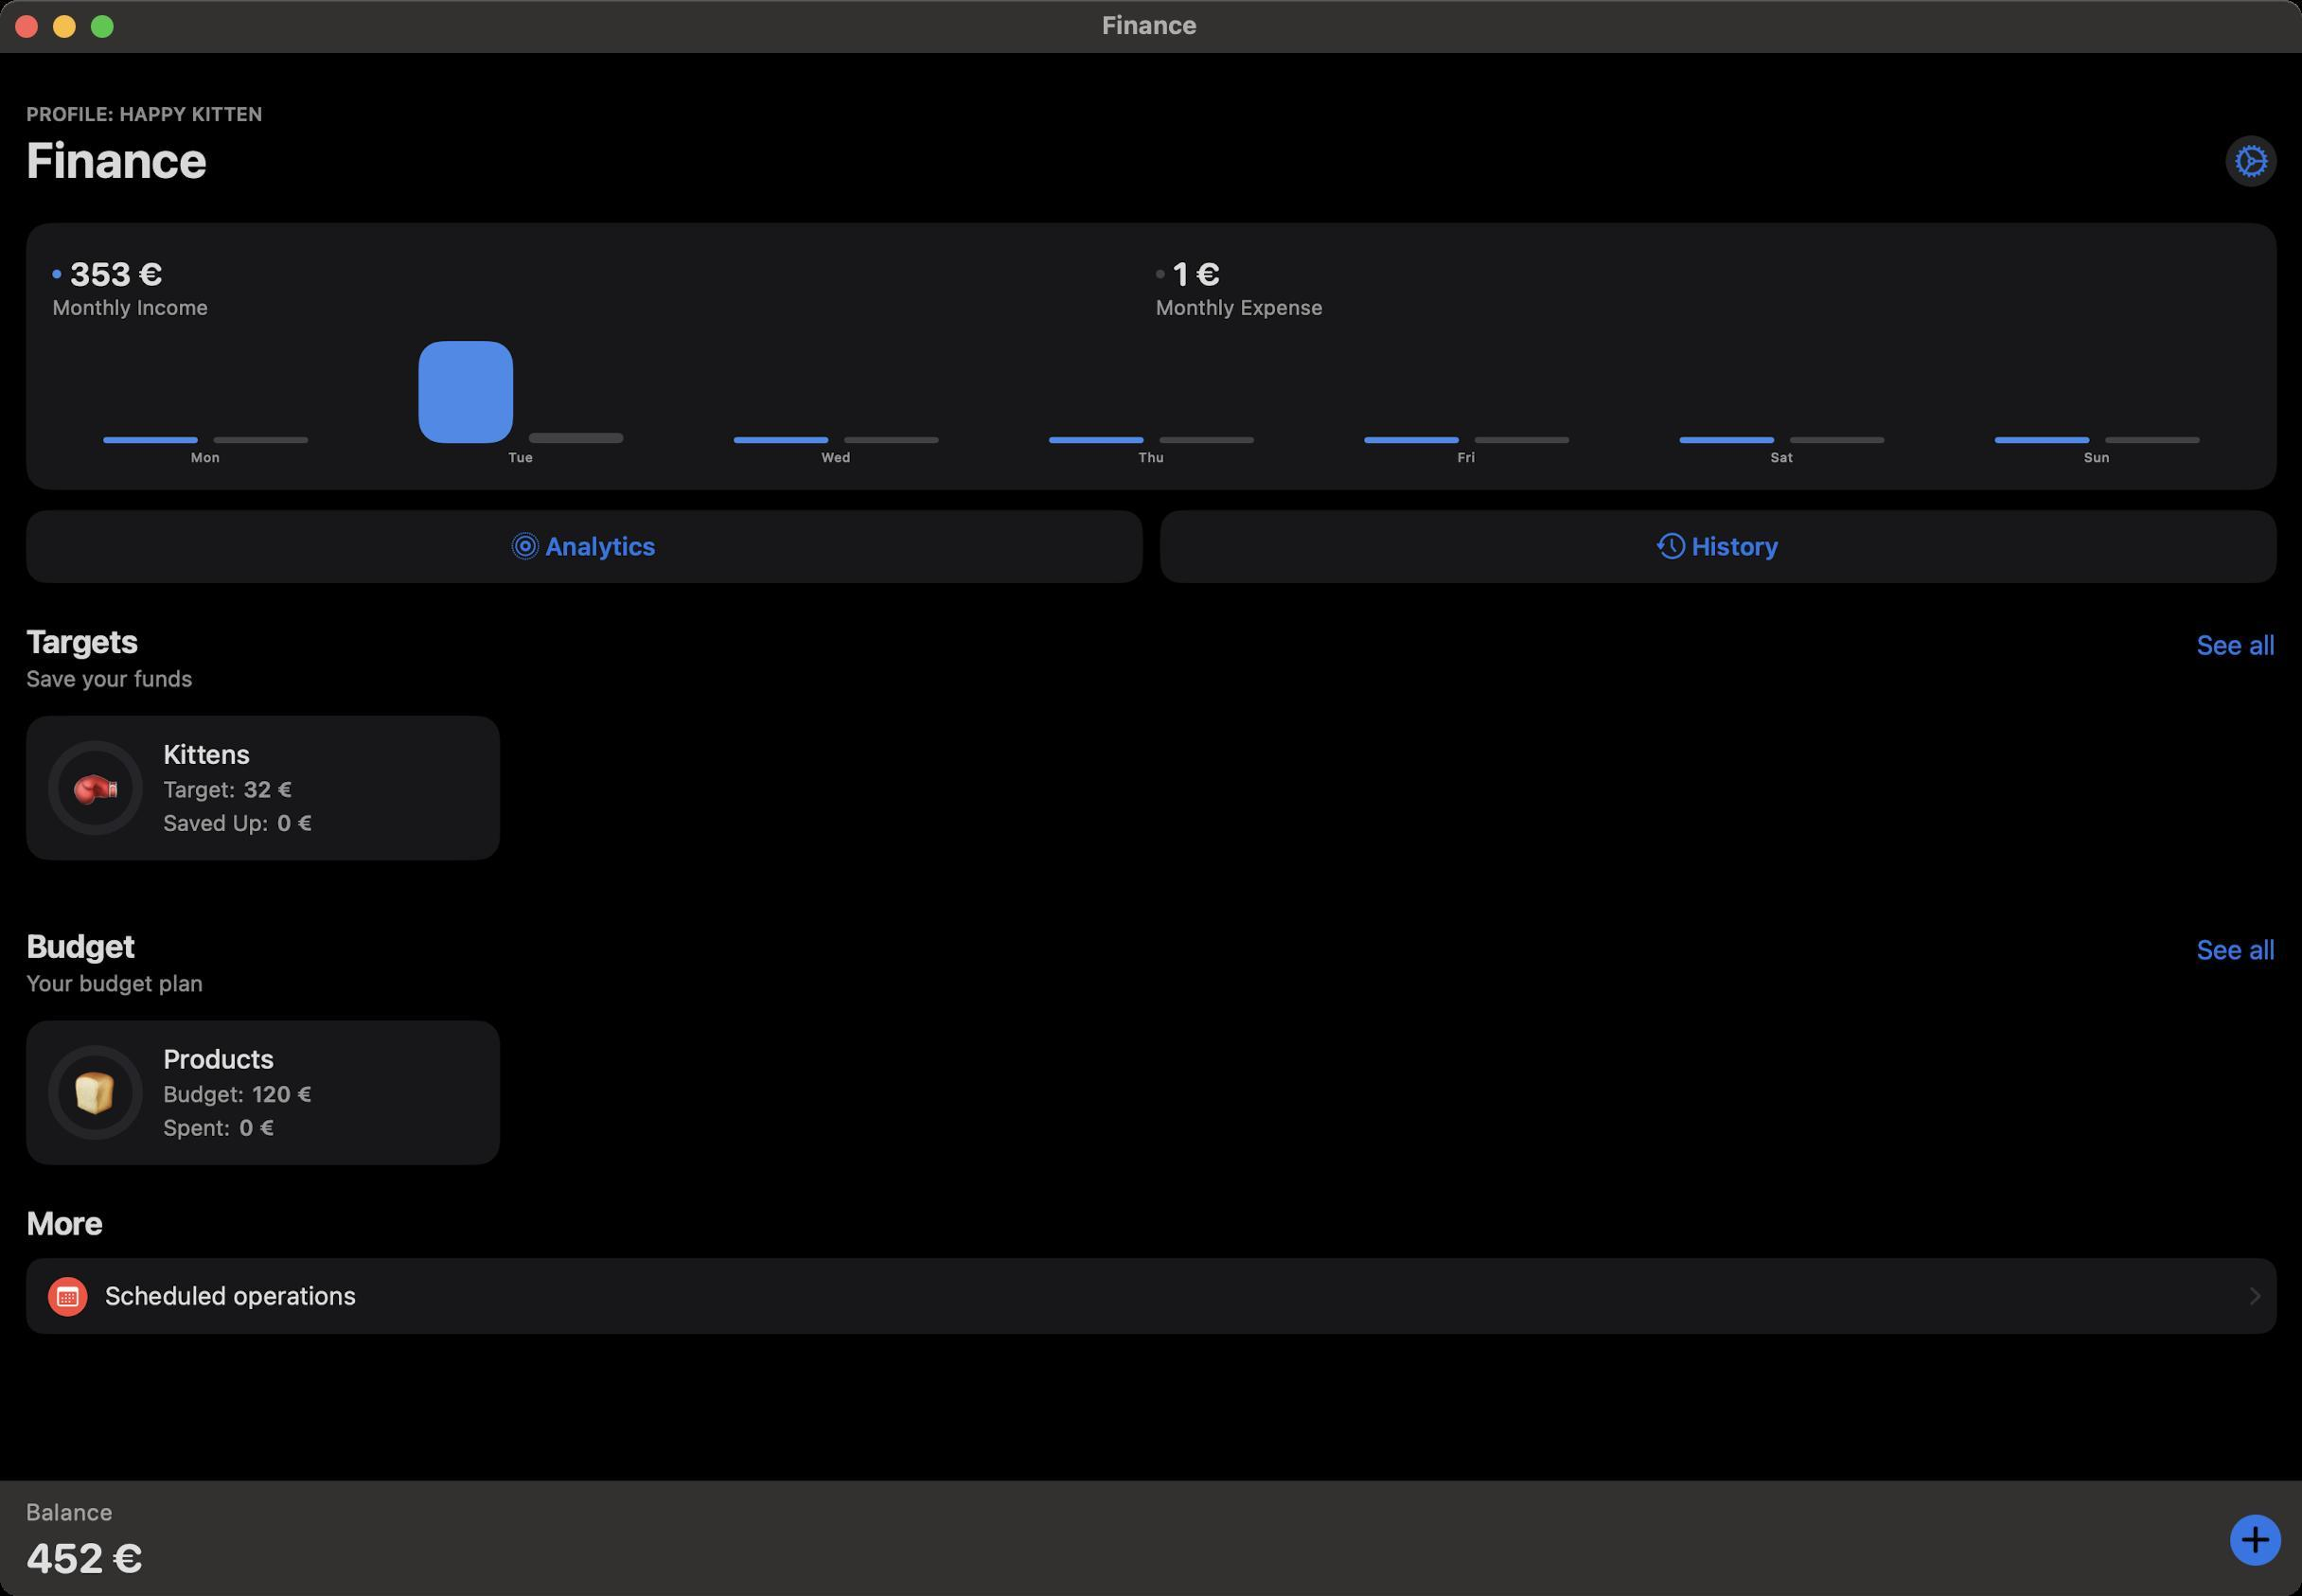
Accessibility tree:
{"name": "Finance", "role": "AXWindow", "description": null, "role_description": "standard window", "value": null, "position": "294.00;94.00", "size": "1216;843", "children": [{"name": null, "role": "AXGroup", "description": null, "role_description": "group", "value": null, "position": "0.00;0.00", "size": "1216;843", "children": [{"name": null, "role": "AXGroup", "description": null, "role_description": "group", "value": null, "position": "0.00;0.00", "size": "1217;843", "children": [{"name": null, "role": "AXGroup", "description": null, "role_description": "Nav bar", "value": null, "position": "0.00;27.72", "size": "1217;79", "children": [{"name": null, "role": "AXStaticText", "description": "PROFILE: HAPPY KITTEN", "role_description": "text", "value": null, "position": "13.86;53.90", "size": "125;12", "children": []}, {"name": null, "role": "AXHeading", "description": "Finance", "role_description": "heading", "value": null, "position": "13.86;68.53", "size": "96;31", "children": []}, {"name": null, "role": "AXButton", "description": "settingsButton", "role_description": "button", "value": null, "position": "1175.79;71.61", "size": "27;27", "children": []}]}, {"name": null, "role": "AXGroup", "description": null, "role_description": "group", "value": null, "position": "0.00;0.00", "size": "1217;843", "children": [{"name": null, "role": "AXGroup", "description": null, "role_description": "group", "value": null, "position": "0.00;0.00", "size": "1217;843", "children": [{"name": null, "role": "AXGroup", "description": null, "role_description": "group", "value": null, "position": "13.86;117.81", "size": "1189;190", "children": [{"name": null, "role": "AXGroup", "description": null, "role_description": "group", "value": null, "position": "27.72;134.75", "size": "1161;34", "children": [{"name": null, "role": "AXStaticText", "description": "353 €", "role_description": "text", "value": null, "position": "36.96;134.75", "size": "569;20", "children": []}, {"name": null, "role": "AXStaticText", "description": "1 €", "role_description": "text", "value": null, "position": "619.85;134.75", "size": "569;20", "children": []}, {"name": null, "role": "AXStaticText", "description": "Monthly Income", "role_description": "text", "value": null, "position": "27.72;155.54", "size": "579;13", "children": []}, {"name": null, "role": "AXStaticText", "description": "Monthly Expense", "role_description": "text", "value": null, "position": "610.61;155.54", "size": "579;13", "children": []}]}, {"name": null, "role": "AXGroup", "description": null, "role_description": "group", "value": null, "position": "25.41;180.18", "size": "1166;65", "children": [{"name": null, "role": "AXHeading", "description": "Bar Chart. 2 datasets. DataSet, DataSet", "role_description": "heading", "value": null, "position": "25.41;180.18", "size": "1166;65", "children": []}, {"name": null, "role": "AXGenericElement", "description": "DataSet,  Mon: 14", "role_description": "", "value": null, "position": "54.55;230.85", "size": "50;3", "children": []}, {"name": null, "role": "AXGenericElement", "description": "DataSet,  : 14", "role_description": "", "value": null, "position": "112.84;230.85", "size": "50;3", "children": []}, {"name": null, "role": "AXGenericElement", "description": "DataSet,  Tue: 233", "role_description": "", "value": null, "position": "221.09;180.18", "size": "50;54", "children": []}, {"name": null, "role": "AXGenericElement", "description": "DataSet,  : 23", "role_description": "", "value": null, "position": "279.38;228.69", "size": "50;5", "children": []}, {"name": null, "role": "AXGenericElement", "description": "DataSet,  Wed: 14", "role_description": "", "value": null, "position": "387.63;230.85", "size": "50;3", "children": []}, {"name": null, "role": "AXGenericElement", "description": "DataSet,  : 14", "role_description": "", "value": null, "position": "445.92;230.85", "size": "50;3", "children": []}, {"name": null, "role": "AXGenericElement", "description": "DataSet,  Thu: 14", "role_description": "", "value": null, "position": "554.17;230.85", "size": "50;3", "children": []}, {"name": null, "role": "AXGenericElement", "description": "DataSet,  : 14", "role_description": "", "value": null, "position": "612.46;230.85", "size": "50;3", "children": []}, {"name": null, "role": "AXGenericElement", "description": "DataSet,  Fri: 14", "role_description": "", "value": null, "position": "720.71;230.85", "size": "50;3", "children": []}, {"name": null, "role": "AXGenericElement", "description": "DataSet,  : 14", "role_description": "", "value": null, "position": "779.00;230.85", "size": "50;3", "children": []}, {"name": null, "role": "AXGenericElement", "description": "DataSet,  Sat: 14", "role_description": "", "value": null, "position": "887.25;230.85", "size": "50;3", "children": []}, {"name": null, "role": "AXGenericElement", "description": "DataSet,  : 14", "role_description": "", "value": null, "position": "945.54;230.85", "size": "50;3", "children": []}, {"name": null, "role": "AXGenericElement", "description": "DataSet,  Sun: 14", "role_description": "", "value": null, "position": "1053.79;230.85", "size": "50;3", "children": []}, {"name": null, "role": "AXGenericElement", "description": "DataSet,  : 14", "role_description": "", "value": null, "position": "1112.08;230.85", "size": "50;3", "children": []}]}, {"name": null, "role": "AXGroup", "description": null, "role_description": "group", "value": null, "position": "13.86;269.50", "size": "1189;38", "children": [{"name": null, "role": "AXButton", "description": "Analytics", "role_description": "button", "value": null, "position": "13.86;269.50", "size": "590;38", "children": []}, {"name": null, "role": "AXButton", "description": "History", "role_description": "button", "value": null, "position": "612.92;269.50", "size": "590;38", "children": []}]}]}, {"name": null, "role": "AXGroup", "description": null, "role_description": "group", "value": null, "position": "0.00;328.79", "size": "1217;376", "children": [{"name": null, "role": "AXGroup", "description": null, "role_description": "group", "value": null, "position": "0.00;328.79", "size": "1217;286", "children": [{"name": null, "role": "AXGroup", "description": null, "role_description": "group", "value": null, "position": "13.86;328.79", "size": "1189;37", "children": [{"name": null, "role": "AXGroup", "description": null, "role_description": "group", "value": null, "position": "13.86;328.79", "size": "1189;20", "children": [{"name": null, "role": "AXStaticText", "description": "Targets", "role_description": "text", "value": null, "position": "13.86;328.79", "size": "1144;20", "children": []}, {"name": null, "role": "AXButton", "description": "See all", "role_description": "button", "value": null, "position": "1160.39;328.79", "size": "42;20", "children": []}]}, {"name": null, "role": "AXStaticText", "description": "Save your funds", "role_description": "text", "value": null, "position": "13.86;351.12", "size": "1189;15", "children": []}]}, {"name": null, "role": "AXGroup", "description": null, "role_description": "collection", "value": null, "position": "0.00;378.07", "size": "1217;76", "children": [{"name": null, "role": "AXGroup", "description": null, "role_description": "group", "value": null, "position": "13.86;378.07", "size": "250;76", "children": [{"name": null, "role": "AXGroup", "description": null, "role_description": "group", "value": null, "position": "86.24;390.39", "size": "151;52", "children": [{"name": null, "role": "AXStaticText", "description": "Kittens", "role_description": "text", "value": null, "position": "86.24;390.39", "size": "151;16", "children": []}, {"name": null, "role": "AXGroup", "description": null, "role_description": "group", "value": null, "position": "86.24;409.64", "size": "151;15", "children": [{"name": null, "role": "AXStaticText", "description": "Target:", "role_description": "text", "value": null, "position": "86.24;409.64", "size": "38;15", "children": []}, {"name": null, "role": "AXStaticText", "description": "32 €", "role_description": "text", "value": null, "position": "128.59;409.64", "size": "109;15", "children": []}]}, {"name": null, "role": "AXGroup", "description": null, "role_description": "group", "value": null, "position": "86.24;427.35", "size": "151;15", "children": [{"name": null, "role": "AXStaticText", "description": "Saved Up:", "role_description": "text", "value": null, "position": "86.24;427.35", "size": "56;15", "children": []}, {"name": null, "role": "AXStaticText", "description": "0 €", "role_description": "text", "value": null, "position": "146.30;427.35", "size": "91;15", "children": []}]}]}, {"name": null, "role": "AXStaticText", "description": "🥊", "role_description": "text", "value": null, "position": "37.73;402.71", "size": "26;27", "children": []}]}]}, {"name": null, "role": "AXGroup", "description": null, "role_description": "group", "value": null, "position": "13.86;489.72", "size": "1189;37", "children": [{"name": null, "role": "AXGroup", "description": null, "role_description": "group", "value": null, "position": "13.86;489.72", "size": "1189;20", "children": [{"name": null, "role": "AXStaticText", "description": "Budget", "role_description": "text", "value": null, "position": "13.86;489.72", "size": "1144;20", "children": []}, {"name": null, "role": "AXButton", "description": "See all", "role_description": "button", "value": null, "position": "1160.39;489.72", "size": "42;20", "children": []}]}, {"name": null, "role": "AXStaticText", "description": "Your budget plan", "role_description": "text", "value": null, "position": "13.86;512.05", "size": "1189;15", "children": []}]}, {"name": null, "role": "AXGroup", "description": null, "role_description": "collection", "value": null, "position": "0.00;539.00", "size": "1217;76", "children": [{"name": null, "role": "AXGroup", "description": null, "role_description": "group", "value": null, "position": "13.86;539.00", "size": "250;76", "children": [{"name": null, "role": "AXGroup", "description": null, "role_description": "group", "value": null, "position": "86.24;551.32", "size": "151;52", "children": [{"name": null, "role": "AXStaticText", "description": "Products", "role_description": "text", "value": null, "position": "86.24;551.32", "size": "151;16", "children": []}, {"name": null, "role": "AXGroup", "description": null, "role_description": "group", "value": null, "position": "86.24;570.57", "size": "151;15", "children": [{"name": null, "role": "AXStaticText", "description": "Budget:", "role_description": "text", "value": null, "position": "86.24;570.57", "size": "43;15", "children": []}, {"name": null, "role": "AXStaticText", "description": "120 €", "role_description": "text", "value": null, "position": "133.21;570.57", "size": "104;15", "children": []}]}, {"name": null, "role": "AXGroup", "description": null, "role_description": "group", "value": null, "position": "86.24;588.28", "size": "151;15", "children": [{"name": null, "role": "AXStaticText", "description": "Spent:", "role_description": "text", "value": null, "position": "86.24;588.28", "size": "36;15", "children": []}, {"name": null, "role": "AXStaticText", "description": "0 €", "role_description": "text", "value": null, "position": "126.28;588.28", "size": "111;15", "children": []}]}]}, {"name": null, "role": "AXStaticText", "description": "🍞", "role_description": "text", "value": null, "position": "37.73;563.64", "size": "26;27", "children": []}]}]}]}, {"name": null, "role": "AXGroup", "description": null, "role_description": "group", "value": null, "position": "13.86;636.02", "size": "1189;22", "children": [{"name": null, "role": "AXGroup", "description": null, "role_description": "group", "value": null, "position": "13.86;636.02", "size": "1189;20", "children": [{"name": null, "role": "AXStaticText", "description": "More", "role_description": "text", "value": null, "position": "13.86;636.02", "size": "1189;20", "children": []}]}]}, {"name": null, "role": "AXGroup", "description": null, "role_description": "group", "value": null, "position": "13.86;664.51", "size": "1189;40", "children": [{"name": null, "role": "AXStaticText", "description": "Scheduled operations", "role_description": "text", "value": null, "position": "55.44;676.83", "size": "1128;15", "children": []}]}]}, {"name": null, "role": "AXGroup", "description": null, "role_description": "group", "value": null, "position": "13.86;791.56", "size": "1153;44", "children": [{"name": null, "role": "AXStaticText", "description": "Balance", "role_description": "text", "value": null, "position": "13.86;791.56", "size": "1153;15", "children": []}, {"name": null, "role": "AXButton", "description": "452 €", "role_description": "button", "value": null, "position": "13.86;810.04", "size": "63;25", "children": []}]}]}]}]}]}, {"name": null, "role": "AXButton", "description": null, "role_description": "close button", "value": null, "position": "7.00;6.00", "size": "14;16", "children": []}, {"name": null, "role": "AXButton", "description": null, "role_description": "full screen button", "value": null, "position": "47.00;6.00", "size": "14;16", "children": [{"name": null, "role": "AXGroup", "description": null, "role_description": "group", "value": null, "position": "47.00;6.00", "size": "14;16", "children": [{"name": null, "role": "AXGroup", "description": null, "role_description": "group", "value": null, "position": "47.00;6.00", "size": "14;16", "children": []}]}]}, {"name": null, "role": "AXButton", "description": null, "role_description": "minimize button", "value": null, "position": "27.00;6.00", "size": "14;16", "children": []}, {"name": null, "role": "AXStaticText", "description": null, "role_description": "text", "value": "Finance", "position": "580.00;5.00", "size": "55;16", "children": []}, {"name": "Finance", "role": "AXWindow", "description": null, "role_description": "standard window", "value": null, "position": "294.00;94.00", "size": "1216;843", "children": [{"name": null, "role": "AXGroup", "description": null, "role_description": "group", "value": null, "position": "0.00;0.00", "size": "1216;843", "children": [{"name": null, "role": "AXGroup", "description": null, "role_description": "group", "value": null, "position": "0.00;0.00", "size": "1217;843", "children": [{"name": null, "role": "AXGroup", "description": null, "role_description": "Nav bar", "value": null, "position": "0.00;27.72", "size": "1217;79", "children": [{"name": null, "role": "AXStaticText", "description": "PROFILE: HAPPY KITTEN", "role_description": "text", "value": null, "position": "13.86;53.90", "size": "125;12", "children": []}, {"name": null, "role": "AXHeading", "description": "Finance", "role_description": "heading", "value": null, "position": "13.86;68.53", "size": "96;31", "children": []}, {"name": null, "role": "AXButton", "description": "settingsButton", "role_description": "button", "value": null, "position": "1175.79;71.61", "size": "27;27", "children": []}]}, {"name": null, "role": "AXGroup", "description": null, "role_description": "group", "value": null, "position": "0.00;0.00", "size": "1217;843", "children": [{"name": null, "role": "AXGroup", "description": null, "role_description": "group", "value": null, "position": "0.00;0.00", "size": "1217;843", "children": [{"name": null, "role": "AXGroup", "description": null, "role_description": "group", "value": null, "position": "13.86;117.81", "size": "1189;190", "children": [{"name": null, "role": "AXGroup", "description": null, "role_description": "group", "value": null, "position": "27.72;134.75", "size": "1161;34", "children": [{"name": null, "role": "AXStaticText", "description": "353 €", "role_description": "text", "value": null, "position": "36.96;134.75", "size": "569;20", "children": []}, {"name": null, "role": "AXStaticText", "description": "1 €", "role_description": "text", "value": null, "position": "619.85;134.75", "size": "569;20", "children": []}, {"name": null, "role": "AXStaticText", "description": "Monthly Income", "role_description": "text", "value": null, "position": "27.72;155.54", "size": "579;13", "children": []}, {"name": null, "role": "AXStaticText", "description": "Monthly Expense", "role_description": "text", "value": null, "position": "610.61;155.54", "size": "579;13", "children": []}]}, {"name": null, "role": "AXGroup", "description": null, "role_description": "group", "value": null, "position": "25.41;180.18", "size": "1166;65", "children": [{"name": null, "role": "AXHeading", "description": "Bar Chart. 2 datasets. DataSet, DataSet", "role_description": "heading", "value": null, "position": "25.41;180.18", "size": "1166;65", "children": []}, {"name": null, "role": "AXGenericElement", "description": "DataSet,  Mon: 14", "role_description": "", "value": null, "position": "54.55;230.85", "size": "50;3", "children": []}, {"name": null, "role": "AXGenericElement", "description": "DataSet,  : 14", "role_description": "", "value": null, "position": "112.84;230.85", "size": "50;3", "children": []}, {"name": null, "role": "AXGenericElement", "description": "DataSet,  Tue: 233", "role_description": "", "value": null, "position": "221.09;180.18", "size": "50;54", "children": []}, {"name": null, "role": "AXGenericElement", "description": "DataSet,  : 23", "role_description": "", "value": null, "position": "279.38;228.69", "size": "50;5", "children": []}, {"name": null, "role": "AXGenericElement", "description": "DataSet,  Wed: 14", "role_description": "", "value": null, "position": "387.63;230.85", "size": "50;3", "children": []}, {"name": null, "role": "AXGenericElement", "description": "DataSet,  : 14", "role_description": "", "value": null, "position": "445.92;230.85", "size": "50;3", "children": []}, {"name": null, "role": "AXGenericElement", "description": "DataSet,  Thu: 14", "role_description": "", "value": null, "position": "554.17;230.85", "size": "50;3", "children": []}, {"name": null, "role": "AXGenericElement", "description": "DataSet,  : 14", "role_description": "", "value": null, "position": "612.46;230.85", "size": "50;3", "children": []}, {"name": null, "role": "AXGenericElement", "description": "DataSet,  Fri: 14", "role_description": "", "value": null, "position": "720.71;230.85", "size": "50;3", "children": []}, {"name": null, "role": "AXGenericElement", "description": "DataSet,  : 14", "role_description": "", "value": null, "position": "779.00;230.85", "size": "50;3", "children": []}, {"name": null, "role": "AXGenericElement", "description": "DataSet,  Sat: 14", "role_description": "", "value": null, "position": "887.25;230.85", "size": "50;3", "children": []}, {"name": null, "role": "AXGenericElement", "description": "DataSet,  : 14", "role_description": "", "value": null, "position": "945.54;230.85", "size": "50;3", "children": []}, {"name": null, "role": "AXGenericElement", "description": "DataSet,  Sun: 14", "role_description": "", "value": null, "position": "1053.79;230.85", "size": "50;3", "children": []}, {"name": null, "role": "AXGenericElement", "description": "DataSet,  : 14", "role_description": "", "value": null, "position": "1112.08;230.85", "size": "50;3", "children": []}]}, {"name": null, "role": "AXGroup", "description": null, "role_description": "group", "value": null, "position": "13.86;269.50", "size": "1189;38", "children": [{"name": null, "role": "AXButton", "description": "Analytics", "role_description": "button", "value": null, "position": "13.86;269.50", "size": "590;38", "children": []}, {"name": null, "role": "AXButton", "description": "History", "role_description": "button", "value": null, "position": "612.92;269.50", "size": "590;38", "children": []}]}]}, {"name": null, "role": "AXGroup", "description": null, "role_description": "group", "value": null, "position": "0.00;328.79", "size": "1217;376", "children": [{"name": null, "role": "AXGroup", "description": null, "role_description": "group", "value": null, "position": "0.00;328.79", "size": "1217;286", "children": [{"name": null, "role": "AXGroup", "description": null, "role_description": "group", "value": null, "position": "13.86;328.79", "size": "1189;37", "children": [{"name": null, "role": "AXGroup", "description": null, "role_description": "group", "value": null, "position": "13.86;328.79", "size": "1189;20", "children": [{"name": null, "role": "AXStaticText", "description": "Targets", "role_description": "text", "value": null, "position": "13.86;328.79", "size": "1144;20", "children": []}, {"name": null, "role": "AXButton", "description": "See all", "role_description": "button", "value": null, "position": "1160.39;328.79", "size": "42;20", "children": []}]}, {"name": null, "role": "AXStaticText", "description": "Save your funds", "role_description": "text", "value": null, "position": "13.86;351.12", "size": "1189;15", "children": []}]}, {"name": null, "role": "AXGroup", "description": null, "role_description": "collection", "value": null, "position": "0.00;378.07", "size": "1217;76", "children": [{"name": null, "role": "AXGroup", "description": null, "role_description": "group", "value": null, "position": "13.86;378.07", "size": "250;76", "children": [{"name": null, "role": "AXGroup", "description": null, "role_description": "group", "value": null, "position": "86.24;390.39", "size": "151;52", "children": [{"name": null, "role": "AXStaticText", "description": "Kittens", "role_description": "text", "value": null, "position": "86.24;390.39", "size": "151;16", "children": []}, {"name": null, "role": "AXGroup", "description": null, "role_description": "group", "value": null, "position": "86.24;409.64", "size": "151;15", "children": [{"name": null, "role": "AXStaticText", "description": "Target:", "role_description": "text", "value": null, "position": "86.24;409.64", "size": "38;15", "children": []}, {"name": null, "role": "AXStaticText", "description": "32 €", "role_description": "text", "value": null, "position": "128.59;409.64", "size": "109;15", "children": []}]}, {"name": null, "role": "AXGroup", "description": null, "role_description": "group", "value": null, "position": "86.24;427.35", "size": "151;15", "children": [{"name": null, "role": "AXStaticText", "description": "Saved Up:", "role_description": "text", "value": null, "position": "86.24;427.35", "size": "56;15", "children": []}, {"name": null, "role": "AXStaticText", "description": "0 €", "role_description": "text", "value": null, "position": "146.30;427.35", "size": "91;15", "children": []}]}]}, {"name": null, "role": "AXStaticText", "description": "🥊", "role_description": "text", "value": null, "position": "37.73;402.71", "size": "26;27", "children": []}]}]}, {"name": null, "role": "AXGroup", "description": null, "role_description": "group", "value": null, "position": "13.86;489.72", "size": "1189;37", "children": [{"name": null, "role": "AXGroup", "description": null, "role_description": "group", "value": null, "position": "13.86;489.72", "size": "1189;20", "children": [{"name": null, "role": "AXStaticText", "description": "Budget", "role_description": "text", "value": null, "position": "13.86;489.72", "size": "1144;20", "children": []}, {"name": null, "role": "AXButton", "description": "See all", "role_description": "button", "value": null, "position": "1160.39;489.72", "size": "42;20", "children": []}]}, {"name": null, "role": "AXStaticText", "description": "Your budget plan", "role_description": "text", "value": null, "position": "13.86;512.05", "size": "1189;15", "children": []}]}, {"name": null, "role": "AXGroup", "description": null, "role_description": "collection", "value": null, "position": "0.00;539.00", "size": "1217;76", "children": [{"name": null, "role": "AXGroup", "description": null, "role_description": "group", "value": null, "position": "13.86;539.00", "size": "250;76", "children": [{"name": null, "role": "AXGroup", "description": null, "role_description": "group", "value": null, "position": "86.24;551.32", "size": "151;52", "children": [{"name": null, "role": "AXStaticText", "description": "Products", "role_description": "text", "value": null, "position": "86.24;551.32", "size": "151;16", "children": []}, {"name": null, "role": "AXGroup", "description": null, "role_description": "group", "value": null, "position": "86.24;570.57", "size": "151;15", "children": [{"name": null, "role": "AXStaticText", "description": "Budget:", "role_description": "text", "value": null, "position": "86.24;570.57", "size": "43;15", "children": []}, {"name": null, "role": "AXStaticText", "description": "120 €", "role_description": "text", "value": null, "position": "133.21;570.57", "size": "104;15", "children": []}]}, {"name": null, "role": "AXGroup", "description": null, "role_description": "group", "value": null, "position": "86.24;588.28", "size": "151;15", "children": [{"name": null, "role": "AXStaticText", "description": "Spent:", "role_description": "text", "value": null, "position": "86.24;588.28", "size": "36;15", "children": []}, {"name": null, "role": "AXStaticText", "description": "0 €", "role_description": "text", "value": null, "position": "126.28;588.28", "size": "111;15", "children": []}]}]}, {"name": null, "role": "AXStaticText", "description": "🍞", "role_description": "text", "value": null, "position": "37.73;563.64", "size": "26;27", "children": []}]}]}]}, {"name": null, "role": "AXGroup", "description": null, "role_description": "group", "value": null, "position": "13.86;636.02", "size": "1189;22", "children": [{"name": null, "role": "AXGroup", "description": null, "role_description": "group", "value": null, "position": "13.86;636.02", "size": "1189;20", "children": [{"name": null, "role": "AXStaticText", "description": "More", "role_description": "text", "value": null, "position": "13.86;636.02", "size": "1189;20", "children": []}]}]}, {"name": null, "role": "AXGroup", "description": null, "role_description": "group", "value": null, "position": "13.86;664.51", "size": "1189;40", "children": [{"name": null, "role": "AXStaticText", "description": "Scheduled operations", "role_description": "text", "value": null, "position": "55.44;676.83", "size": "1128;15", "children": []}]}]}, {"name": null, "role": "AXGroup", "description": null, "role_description": "group", "value": null, "position": "13.86;791.56", "size": "1153;44", "children": [{"name": null, "role": "AXStaticText", "description": "Balance", "role_description": "text", "value": null, "position": "13.86;791.56", "size": "1153;15", "children": []}, {"name": null, "role": "AXButton", "description": "452 €", "role_description": "button", "value": null, "position": "13.86;810.04", "size": "63;25", "children": []}]}]}]}]}]}, {"name": null, "role": "AXButton", "description": null, "role_description": "close button", "value": null, "position": "7.00;6.00", "size": "14;16", "children": []}, {"name": null, "role": "AXButton", "description": null, "role_description": "full screen button", "value": null, "position": "47.00;6.00", "size": "14;16", "children": [{"name": null, "role": "AXGroup", "description": null, "role_description": "group", "value": null, "position": "47.00;6.00", "size": "14;16", "children": [{"name": null, "role": "AXGroup", "description": null, "role_description": "group", "value": null, "position": "47.00;6.00", "size": "14;16", "children": []}]}]}, {"name": null, "role": "AXButton", "description": null, "role_description": "minimize button", "value": null, "position": "27.00;6.00", "size": "14;16", "children": []}, {"name": null, "role": "AXStaticText", "description": null, "role_description": "text", "value": "Finance", "position": "580.00;5.00", "size": "55;16", "children": []}]}]}